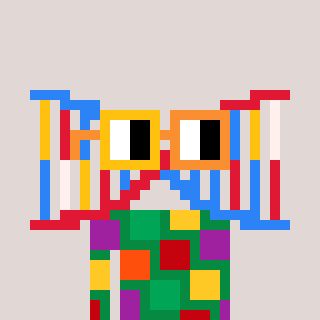
a pixel art character with square yellow and orange glasses, a dna-shaped head and a green-colored body on a warm background